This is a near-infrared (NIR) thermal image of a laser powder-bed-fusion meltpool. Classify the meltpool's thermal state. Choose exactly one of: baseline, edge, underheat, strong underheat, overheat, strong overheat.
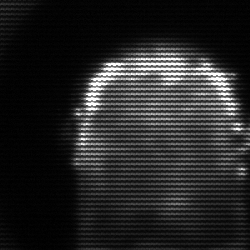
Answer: baseline